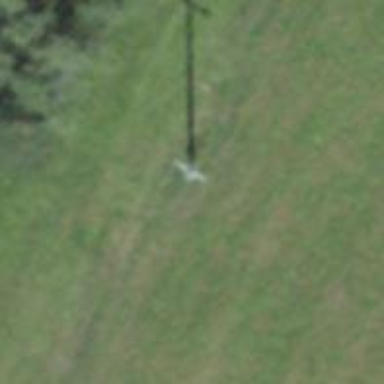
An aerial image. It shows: Power pole.